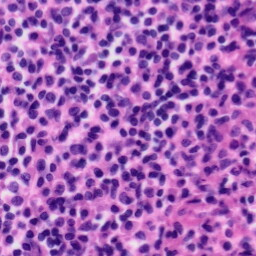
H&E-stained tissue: Tonsil